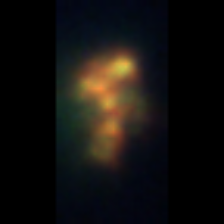
Taxon: Unknown_detritus
Group: Unknown